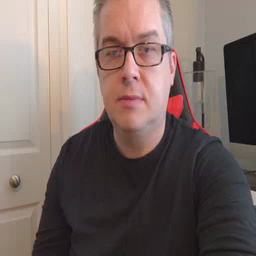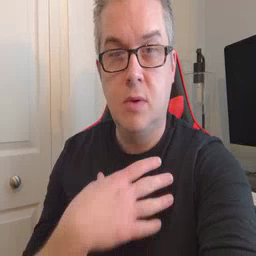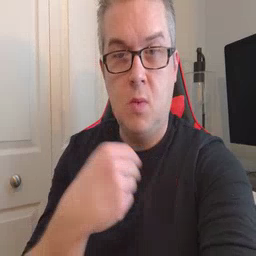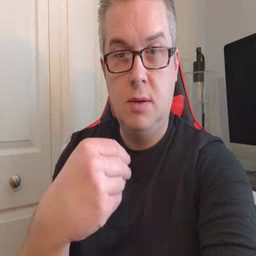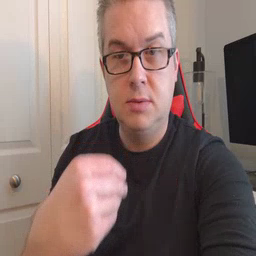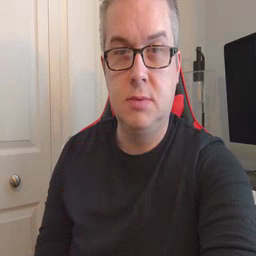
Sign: white